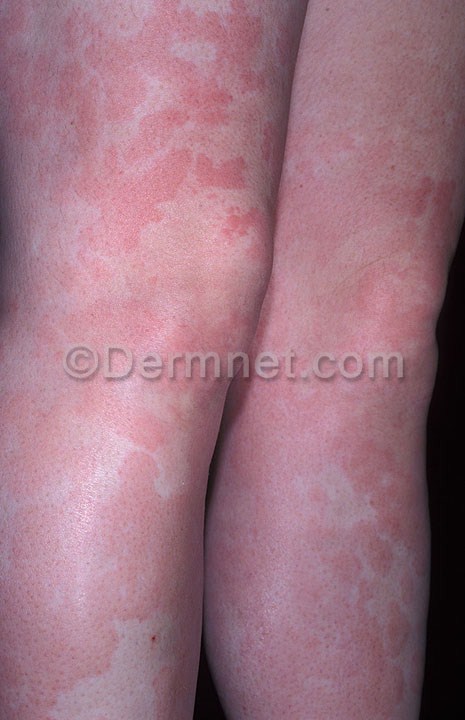
Disease: Urticaria Hives